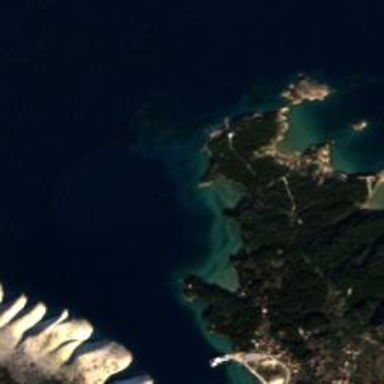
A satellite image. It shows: Beautiful bay in nature.